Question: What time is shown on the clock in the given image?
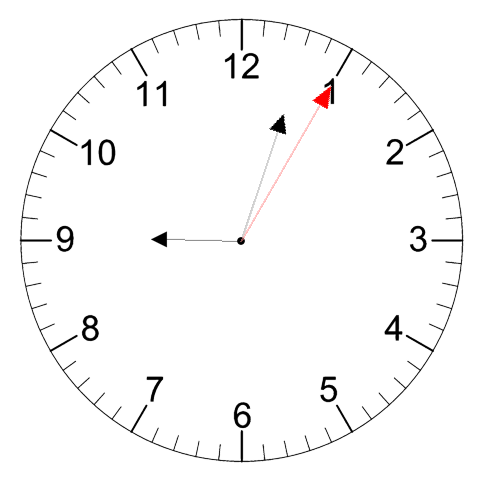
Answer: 09:03:05